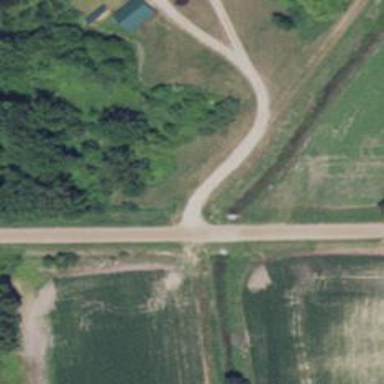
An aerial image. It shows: Culvert tunnel.